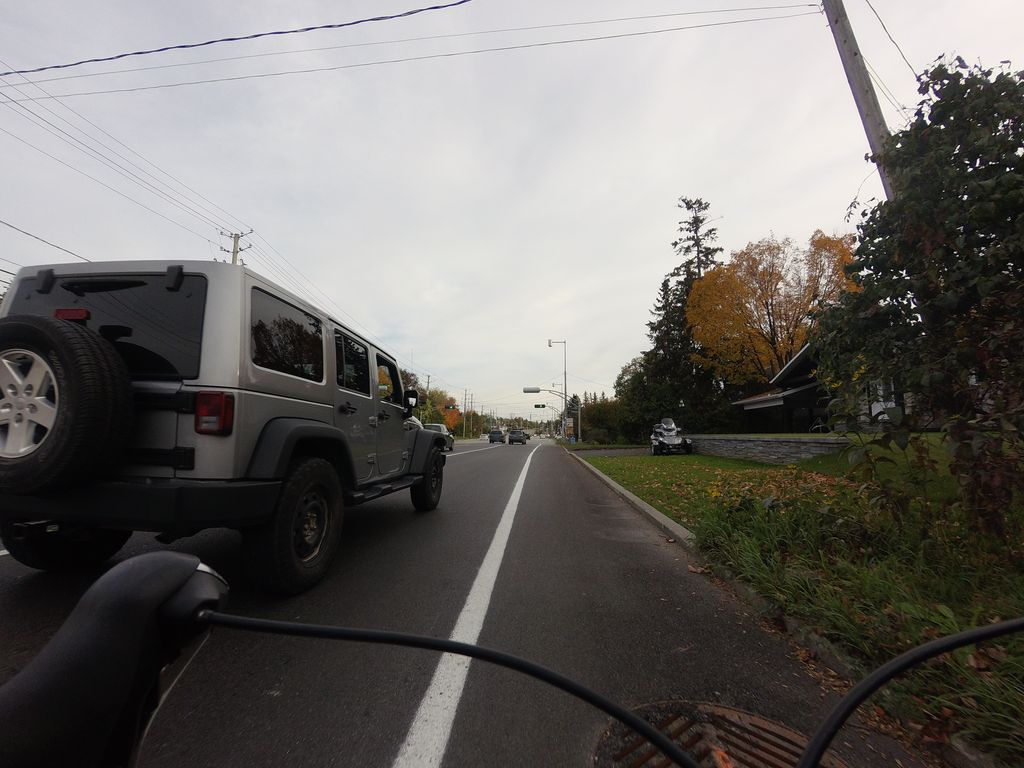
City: ottawa-gatineau